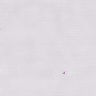
Metastatic tissue present: no